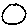
Label: moon